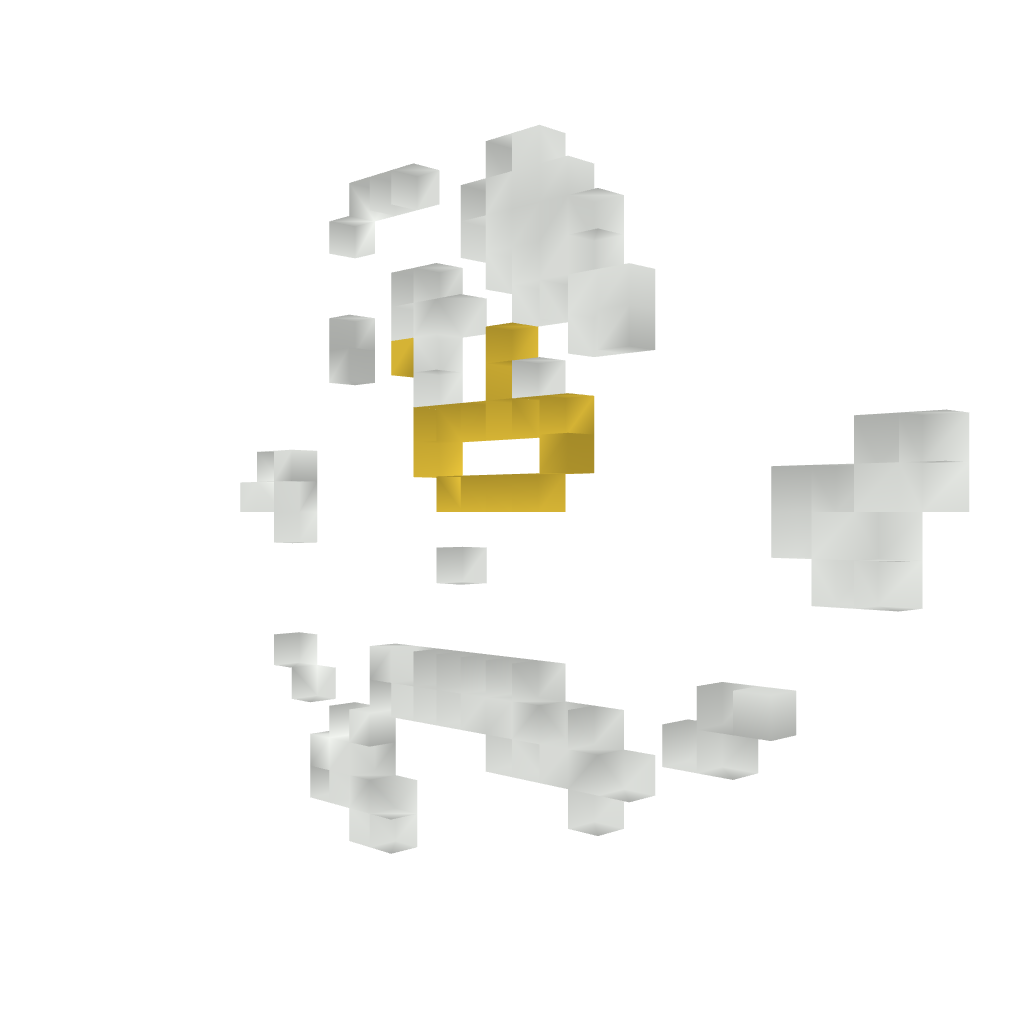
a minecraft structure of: Crashman (ErnieCIII)